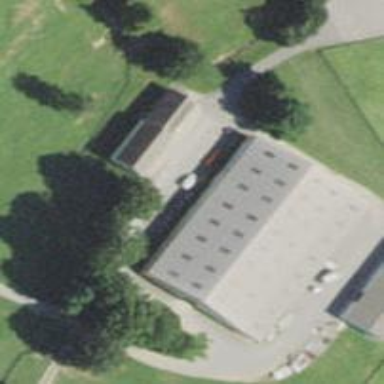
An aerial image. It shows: Building located within horse riding leisure land.